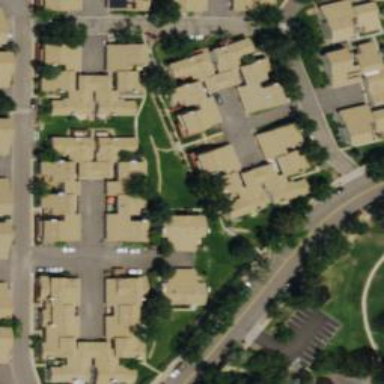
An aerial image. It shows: Living street.